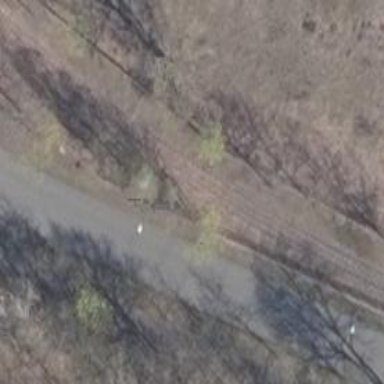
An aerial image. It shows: Rail spur service.